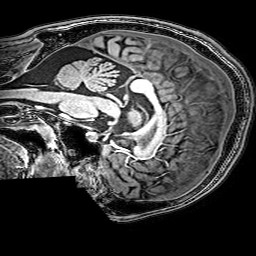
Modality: T1w
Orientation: sagittal
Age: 25
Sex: male
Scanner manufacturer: philips
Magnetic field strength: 3 T
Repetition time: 0.009 s
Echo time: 0.0035 s